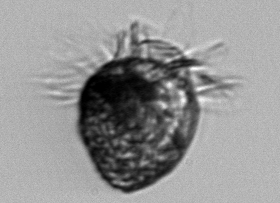
Label: Strombidium_capitatum